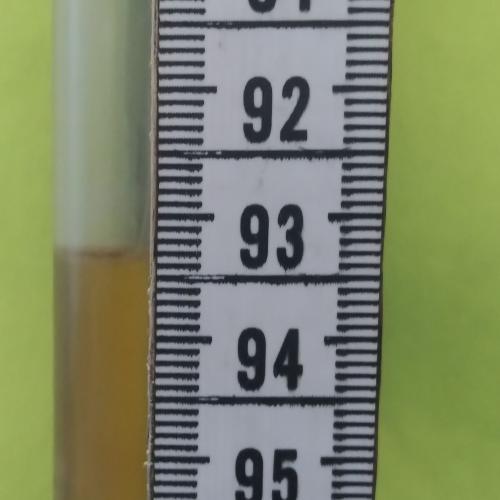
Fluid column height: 93.4 cm